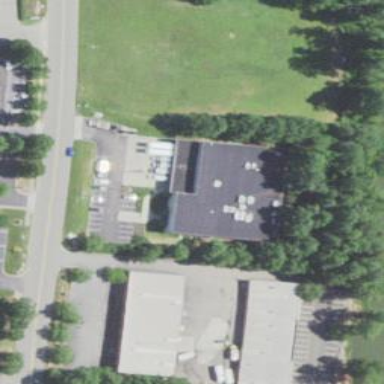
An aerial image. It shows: Commercial building.